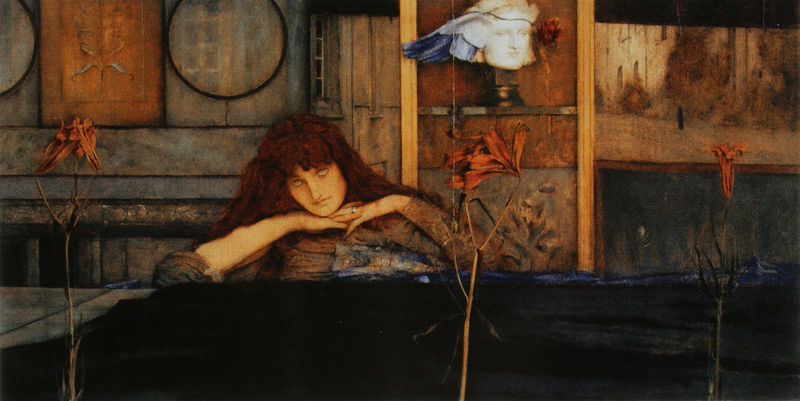
Titel: Eine Klausnerin (I lock my door upon myself)
Künstler: Fernand Khnopff
Standort: München
Institution: Neue Pinakothek
Schlagwörter: baum, blau, blätter, dunkel, flügel, gemälde, hand, haut, kopf, vogel, wasser, menschen, mädchen, äste, blume, blumen, braun, bunt, fenster, finger, frau, haar, holz, mund, nase, orange, tisch, weiss, blick, blüte, blüten, rot, tuch, symbolismus, regal, wand, arm, arme, augen, gesicht, mensch, trauer, hände, portrait, porträt, spiegel, öl, strauch, busch, hütte, sonne, haare, drei, pflanze, kinn, locken, kreis, engel, mähne, abendsonne, romantik, jugendstil, ernst, büste, starr, melancholisch, nachdenken, oberkörper, ring, stiel, denken, münchen, kupfer, fass, lilie, schnitzerei, verschränkt, zigeunerin, rote haare, sehnsucht, aufgestützt, horizontal, holzwand, hermes, lilien, träumen, englisch, stechend, haae, langes haar, anturie, starren, lilen, wamd, öoöoe, art d eko, hermesbüste